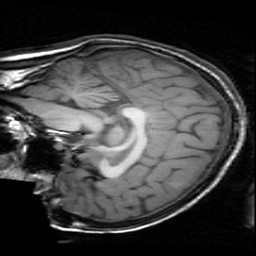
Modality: T1w
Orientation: sagittal
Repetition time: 0.008948 s
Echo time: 0.001784 s